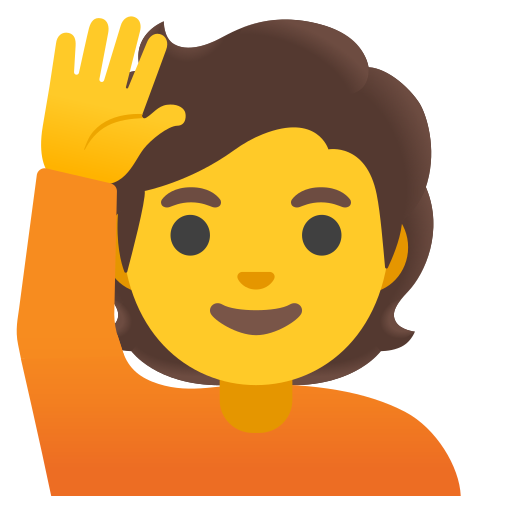
Emoji: 🙋